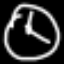
Label: clock